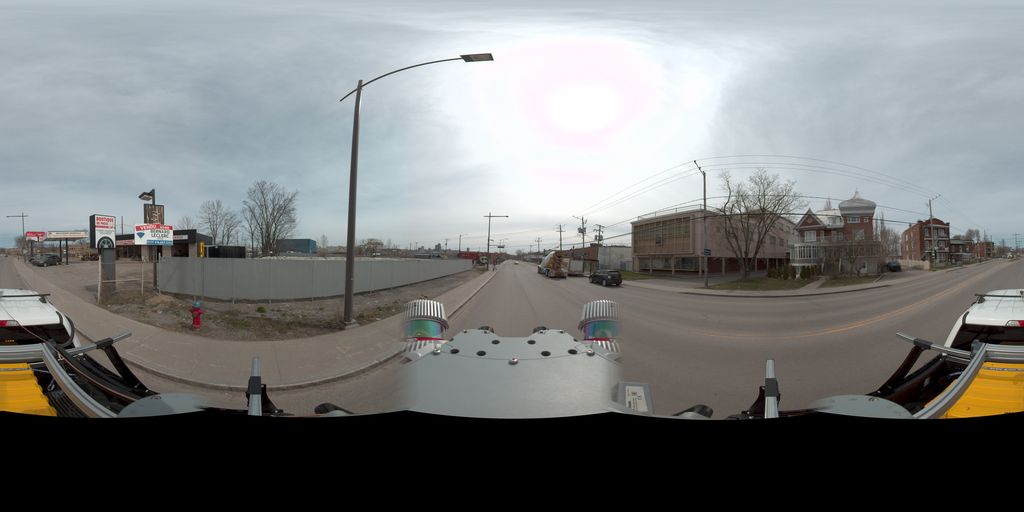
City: quebec_city